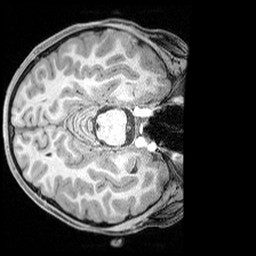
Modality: T1w
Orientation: axial
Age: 9
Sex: male
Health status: ill
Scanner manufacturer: siemens
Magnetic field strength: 3 T
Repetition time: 1.6 s
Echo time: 0.00179 s